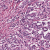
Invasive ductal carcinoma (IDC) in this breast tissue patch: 1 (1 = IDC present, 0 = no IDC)